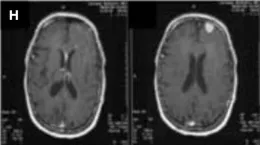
Increasing FLAIR signal and increasing size of the enhancing lesion on T1 post-gadolinium of the left frontal lobe are again noted on post-admission day 45 and post-acyclovir day 17 (G,H).
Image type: radiology (mri)